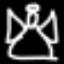
Label: angel